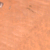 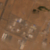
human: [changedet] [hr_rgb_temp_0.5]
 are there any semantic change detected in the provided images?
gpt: Desert left the place to urbanization.